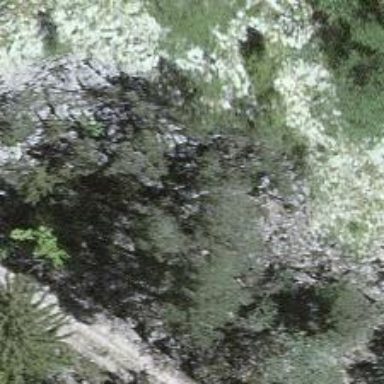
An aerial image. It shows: Cliff in nature.